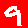
Digit: 9